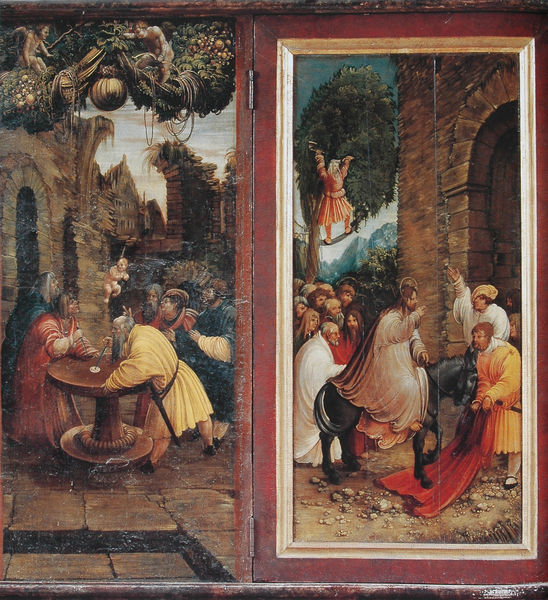
Titel: Hochaltar, Predella, geschlossener Zustand, linke Seite
Künstler: Meister der Pulkauer Tafelbilder
Standort: Pulkau (Niederösterreich)
Institution: Wallfahrts- und Filialkirche zum Kostbaren Blut Christi
Schlagwörter: baum, berg, blau, blätter, flügel, gemälde, gruppe, himmel, laub, mann, umhang, weiß, bäume, frauen, gelb, grün, menschen, ocker, sitzen, stadt, braun, bunt, fenster, hell, holz, kleid, männer, orange, reden, szene, tisch, tür, gras, haus, rot, tuch, beige, leute, teppich, versammlung, alt, bart, gedränge, wand, architektur, bibel, falten, rahmen, stein, steine, bild, hände, öl, kirche, boden, gewand, mantel, gewänder, händler, rosa, esel, pferd, reiter, engel, früchte, putte, putto, reiten, apfel, äpfel, sommer, bogen, perspektive, berge, mauer, markt, figuren, tafel, detail, stufe, holzrahmen, tor, spiel, ruine, hängen, buch, burg, volk, kiste, ruinen, altar, hochaltar, palmzweige, heiligenschein, nimbus, christus, jesus, scharnier, mittelalter, fresken, segen, heiliger, gesandte, klappe, jünger, putten, bemalung, jerusalem, prophet, tempera, dyptichon, christentum, altarbild, tryptichon, palm, rot gelb, flügelaltar, apostel, einzug, diptychon, altarflügel, palmsonntag, altarfloügel, altartafeln, ikonologie, profet, einzug nach jerusalem, m#nner, diskutiren, diptyhon